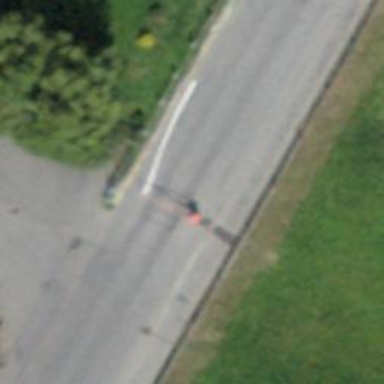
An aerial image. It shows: Lift gate barrier.